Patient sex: F
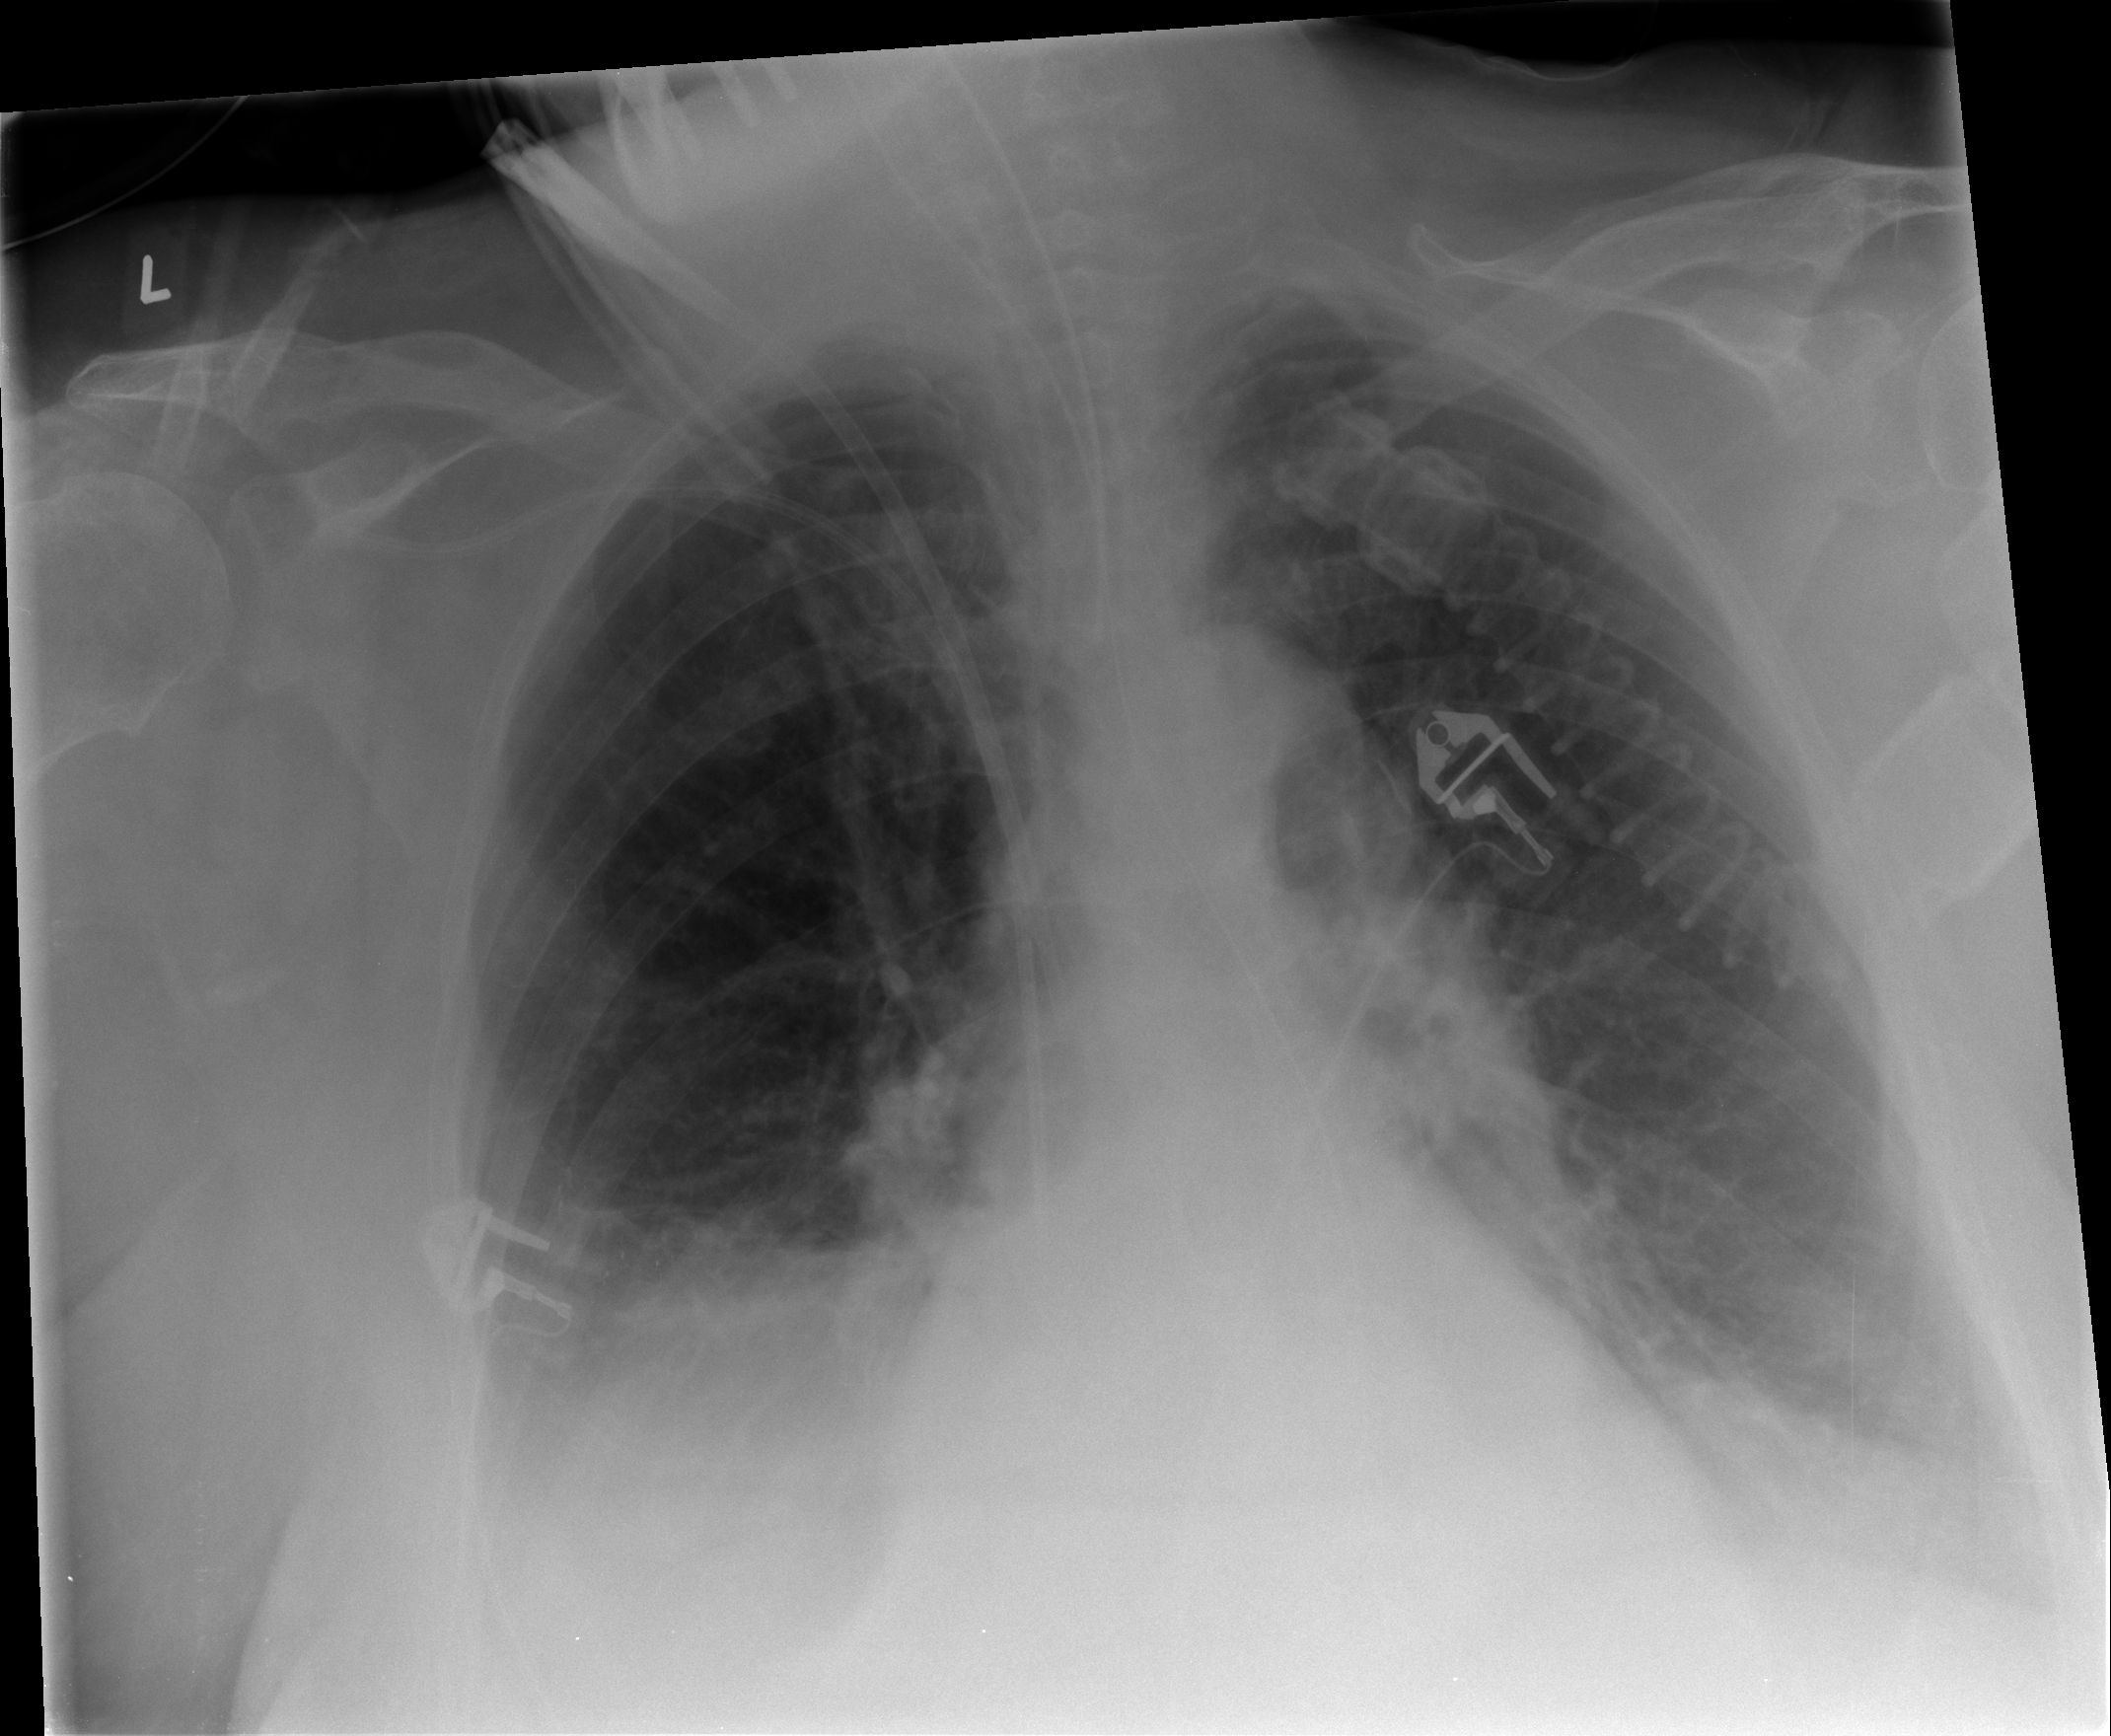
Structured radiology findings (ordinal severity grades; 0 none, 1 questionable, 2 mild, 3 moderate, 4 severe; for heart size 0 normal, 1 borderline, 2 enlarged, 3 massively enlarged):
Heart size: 1
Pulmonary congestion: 1
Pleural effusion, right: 2
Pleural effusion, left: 1
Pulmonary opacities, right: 0
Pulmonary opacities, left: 0
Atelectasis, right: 2
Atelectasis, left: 2